Question: I'm somewhat new to rails and every time I think I'm getting it I hit a wall.
I'm using 'HTTParty' and this <URL>. I am just trying to get a response to show up in my index view to get the lowest level of the api working.
It worked for me in the console but not when I tested it in the API. I'm getting an
'''
undefined method 'picture' for Snapshots:Class
'''
error for my index view.
Here is the HTTParty class
'''
class Snapshots
include HTTParty
def initialize
@sitename = "google.com"
end
def picture
response = HTTParty.get("http://api.snapito.com/web/516e011353b62078731712566b01e143f56adf0b/full/diditmatter.herokuapp.com/lists")
if respone.success?
response
end
end
end
'''
Here is my lists controller
'''
def index
@it_works = Snapshots.picture
respond_with(@lists = List.all)
end
'''
And here is list view
'''
<%= @it_works %>
<h1 class="page-header">Projects at a glance</h1>
<div class="span12 offset2">
<% @lists.each do |list| %>
<div class="well row span4">
<div class="span3">
</div>
<div class="span4">
'''
What do I seem to be overlooking here?
EDIT
@Benjamin fix worked, but I've come across a problem I'm not sure is related to rails. I'm not sure is I should open another question. But since the context is here and I'm not really even sure how to search this, I have to follow up here.
That instance variable is returning the attached screen shot. Is this related to how I'm calling it from the API I linked to in the first paragraph?
I've never seen this so not to sure where to look or how to approach.
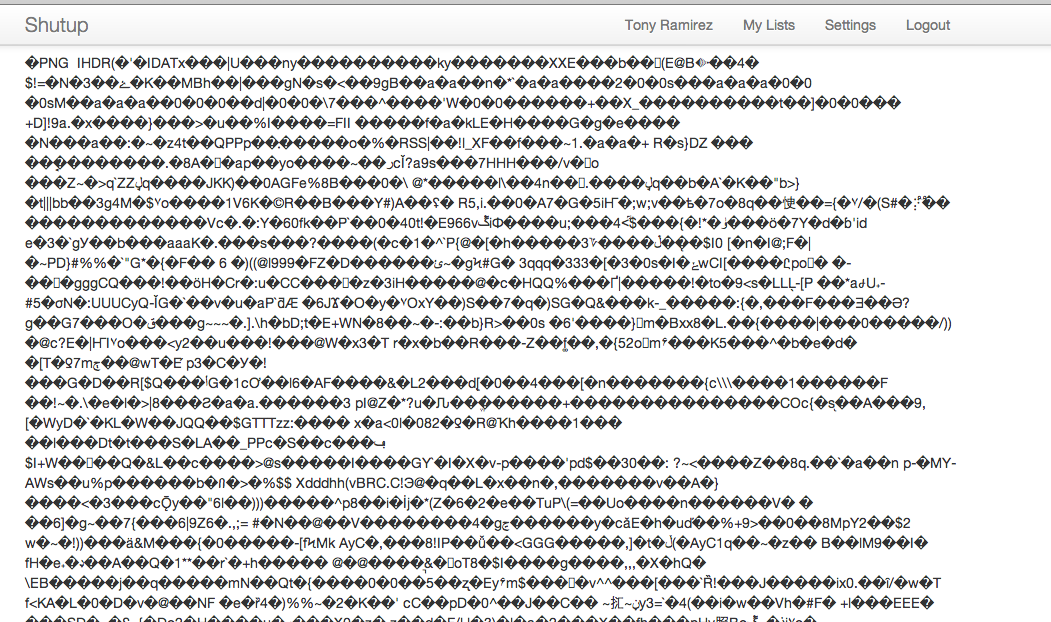
Answer: You are treating the 'picture' method as a class method. Change it to this: '@it_works = Snapshots.new.picture'